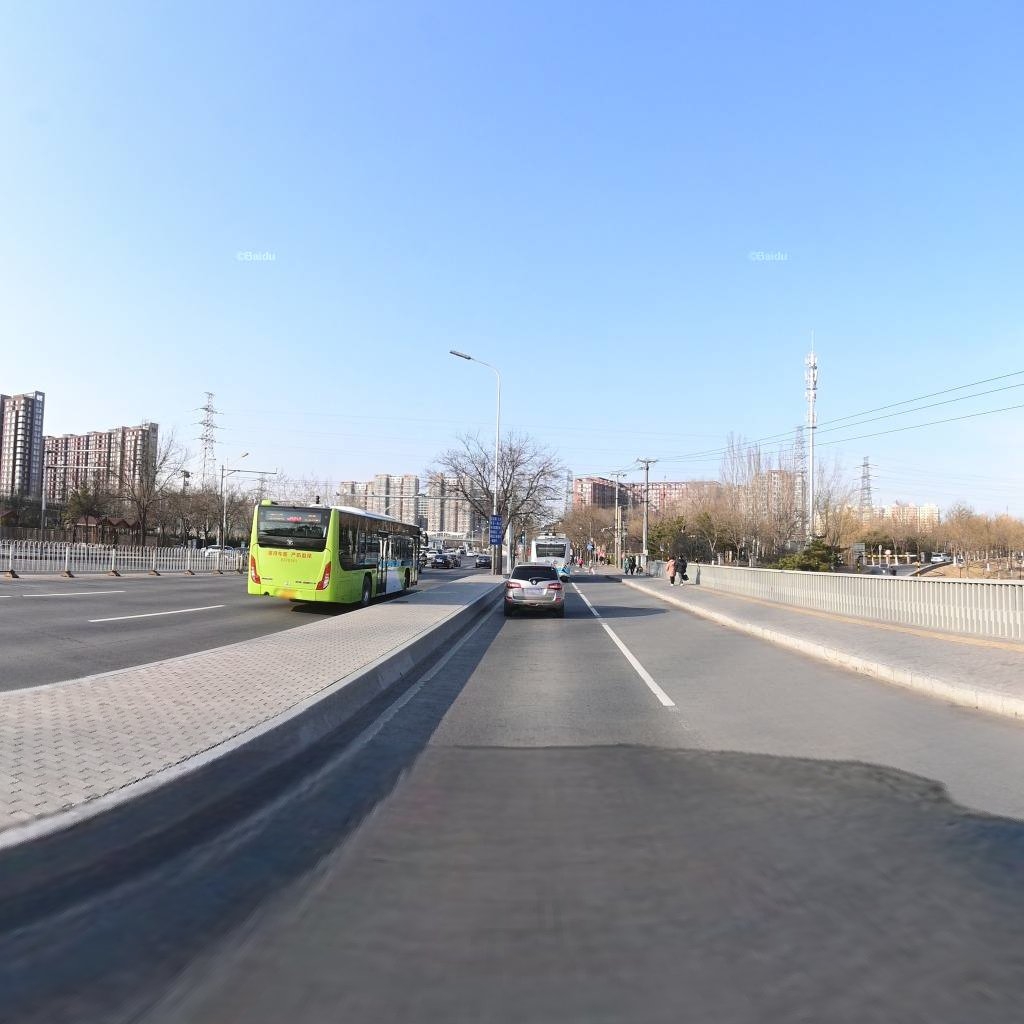
Region: Chaoyang
Road damage annotations: transverse crack